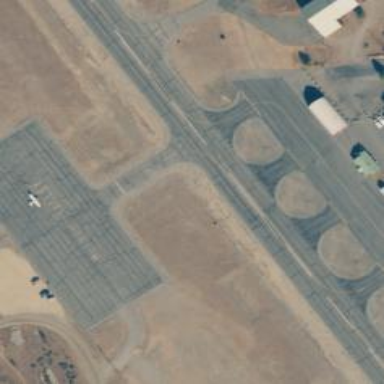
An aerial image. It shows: Image of taxiway at airport.